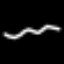
Label: squiggle